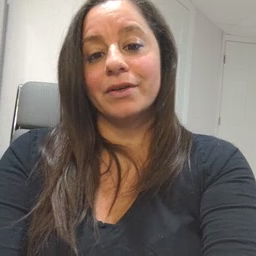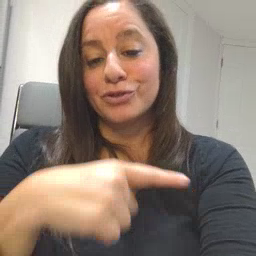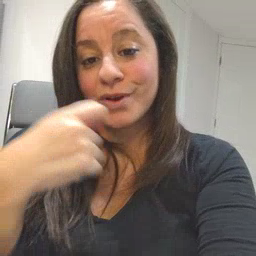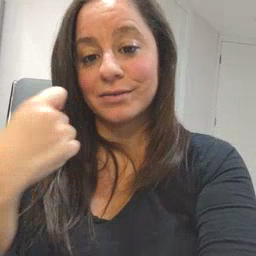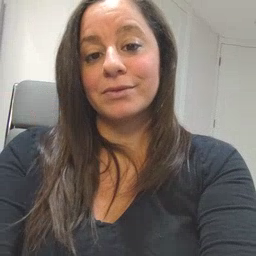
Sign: dryer